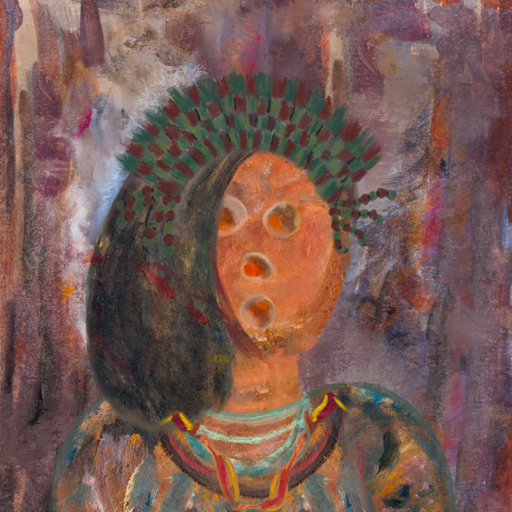
Background: Hypocrite, Head And Neck Front: Boggyland, Face Front: Rupkatha, Bust: Boggyland, Hair Front: Gypsy_Mother, Head Accessory: After_Raid_Crown, Second Necklace: Gypsy_Mother_1, Necklace: Blank, Baby: Blank